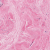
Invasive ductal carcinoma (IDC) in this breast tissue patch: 0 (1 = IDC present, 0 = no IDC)